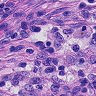
Metastatic tissue present: yes